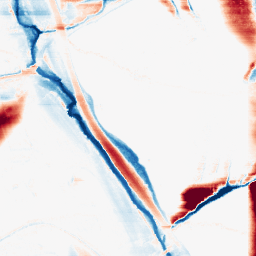
Category: morphological
Decomposition family: morphological_rect
Decomposition parameters: operation: average
width: 50
height: 5
Upsampling method: regularized
Upsampling parameters: scale: 4
lambda_reg: 0.001
Upsampling scale: 4